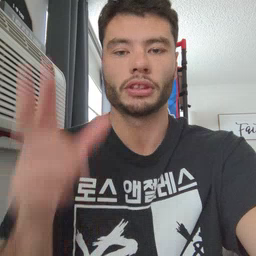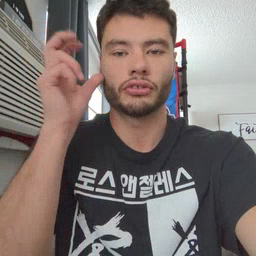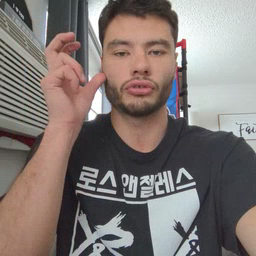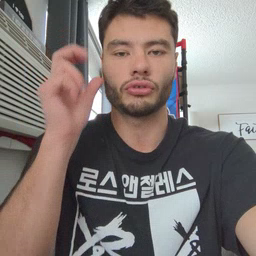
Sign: hear